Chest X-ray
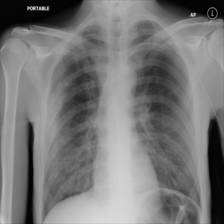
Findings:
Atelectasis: negative
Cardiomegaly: negative
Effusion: negative
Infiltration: negative
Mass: negative
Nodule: negative
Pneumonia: negative
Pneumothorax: negative
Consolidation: negative
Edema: negative
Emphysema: negative
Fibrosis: negative
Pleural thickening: negative
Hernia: negative